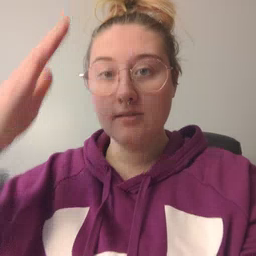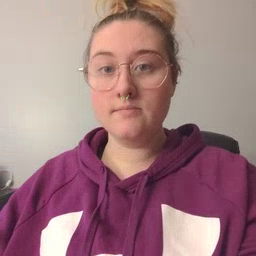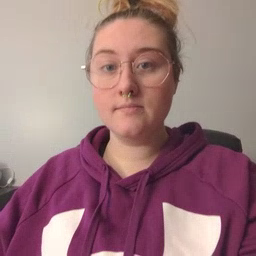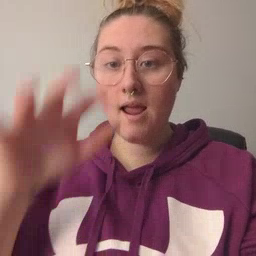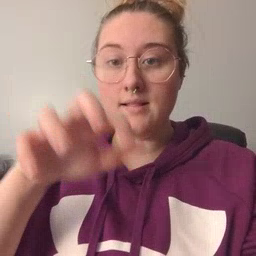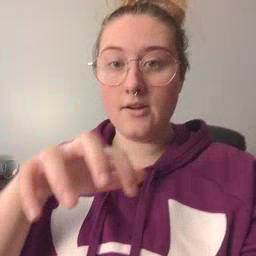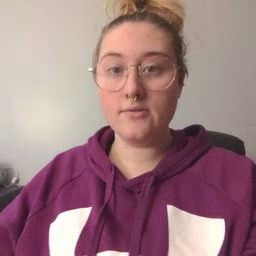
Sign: alligator